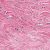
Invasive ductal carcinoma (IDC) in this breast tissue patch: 0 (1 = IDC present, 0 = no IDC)